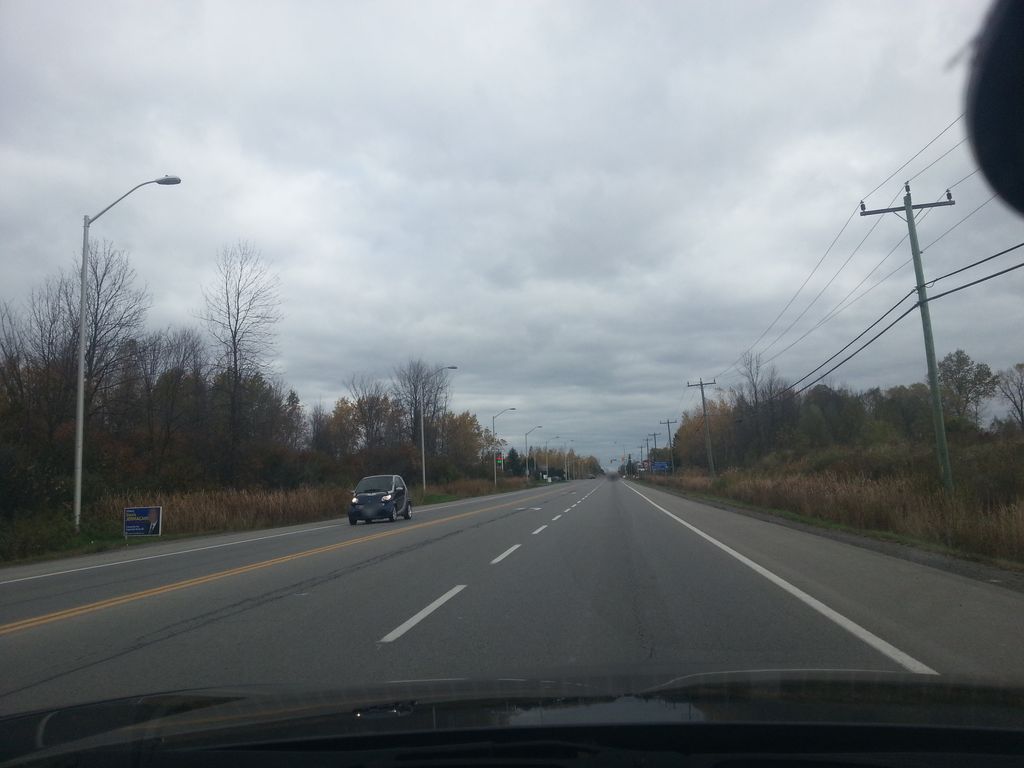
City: ottawa-gatineau